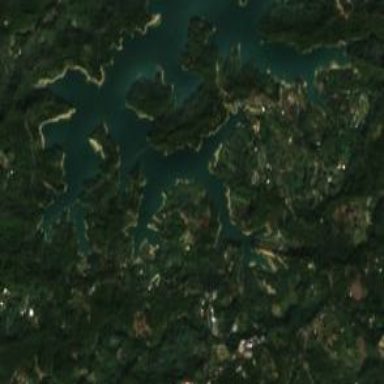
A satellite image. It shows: Reservoir surrounded by water.